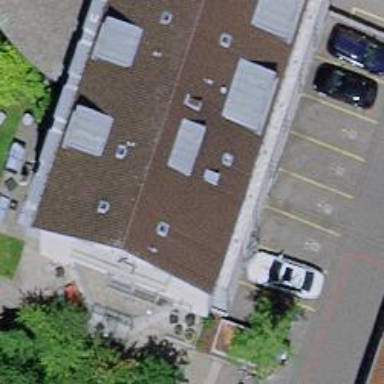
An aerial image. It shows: Hotel.